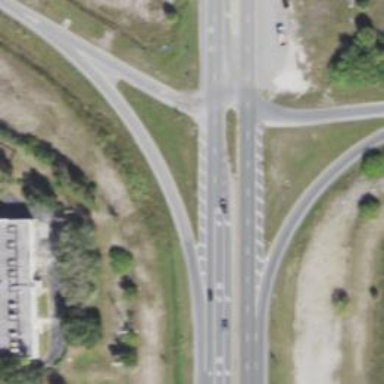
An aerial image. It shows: Parclo intersection with motorway link.